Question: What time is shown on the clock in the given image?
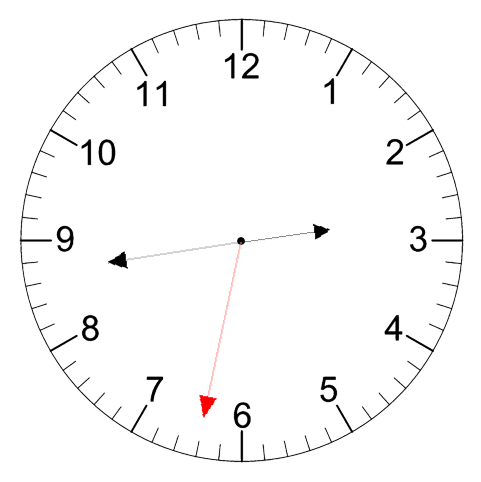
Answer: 02:43:32